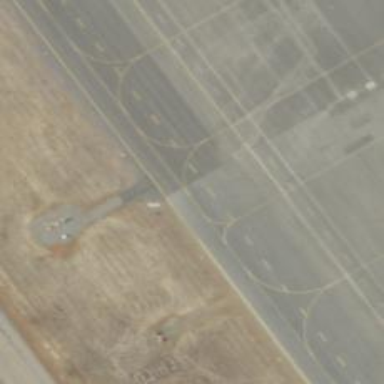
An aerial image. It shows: View of taxiway at the airport.